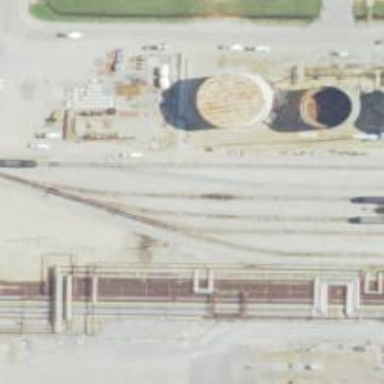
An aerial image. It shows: Rail spur service.